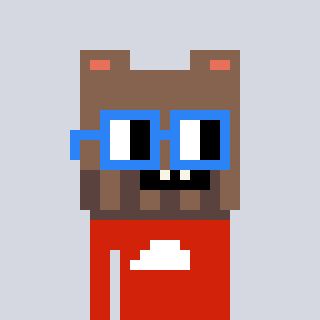
a pixel art character with square blue glasses, a bear-shaped head and a red-colored body on a cool background